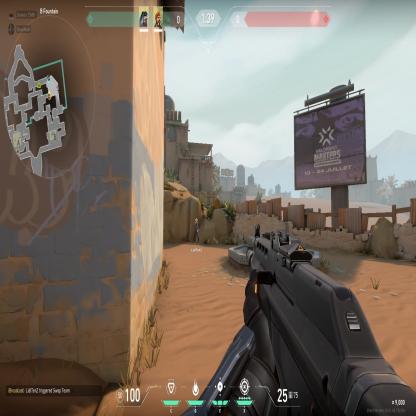
Label: teammate